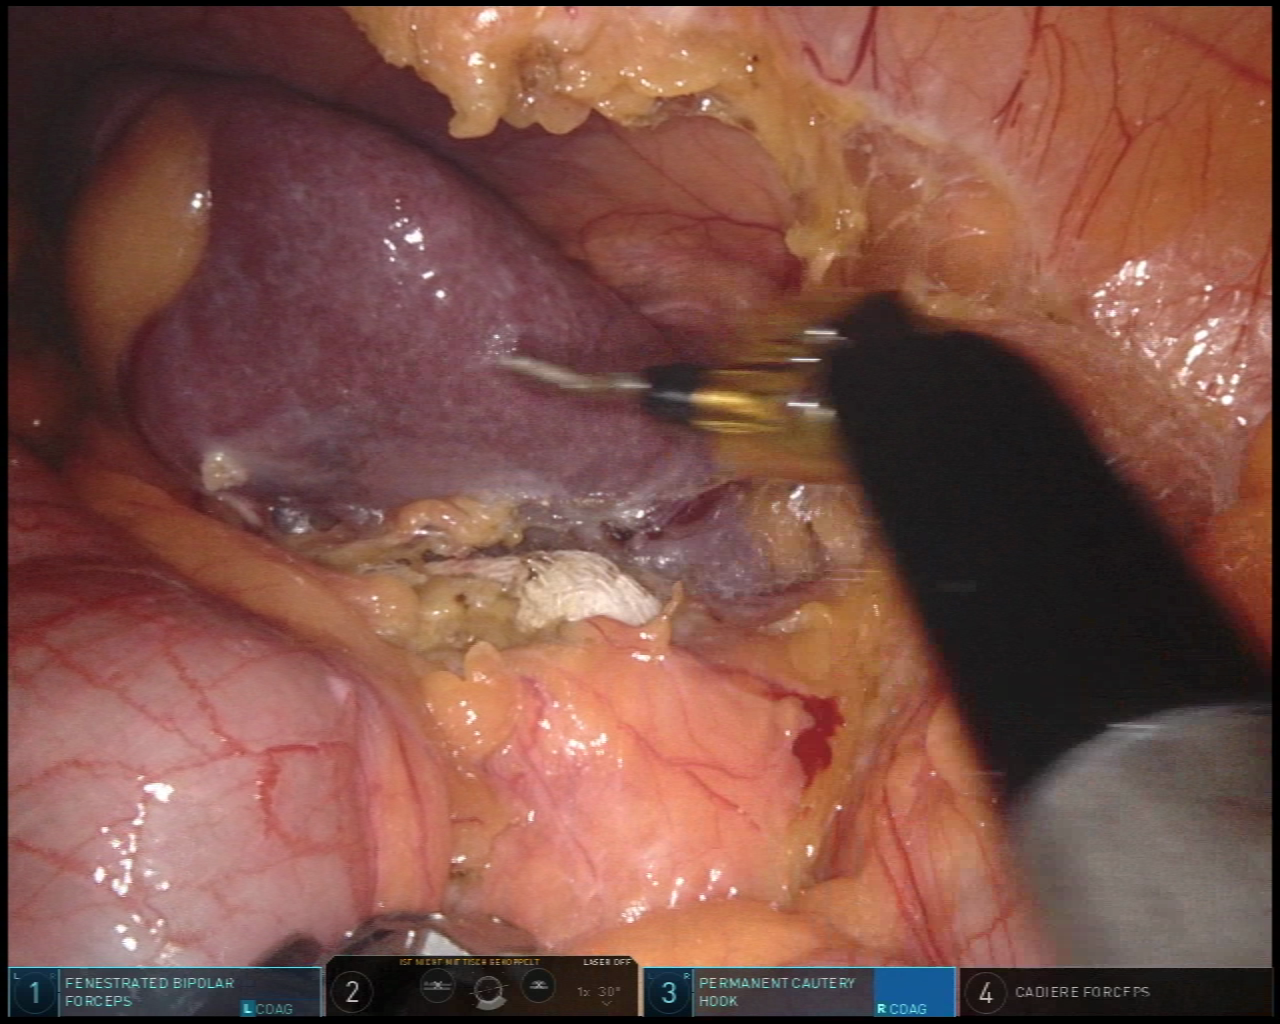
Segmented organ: colon
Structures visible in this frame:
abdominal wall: yes
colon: yes
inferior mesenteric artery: no
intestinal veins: no
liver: no
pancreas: no
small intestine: no
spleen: yes
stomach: no
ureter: no
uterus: no
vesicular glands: no